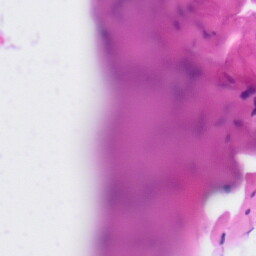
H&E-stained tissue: Tonsil